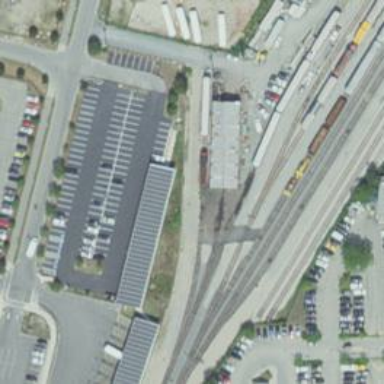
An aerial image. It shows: Railway level crossing.